Interaction volume radius: 5 \u00c5
Interaction volume height: 10 \u00c5
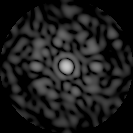
Disorder parameter: 0.8364